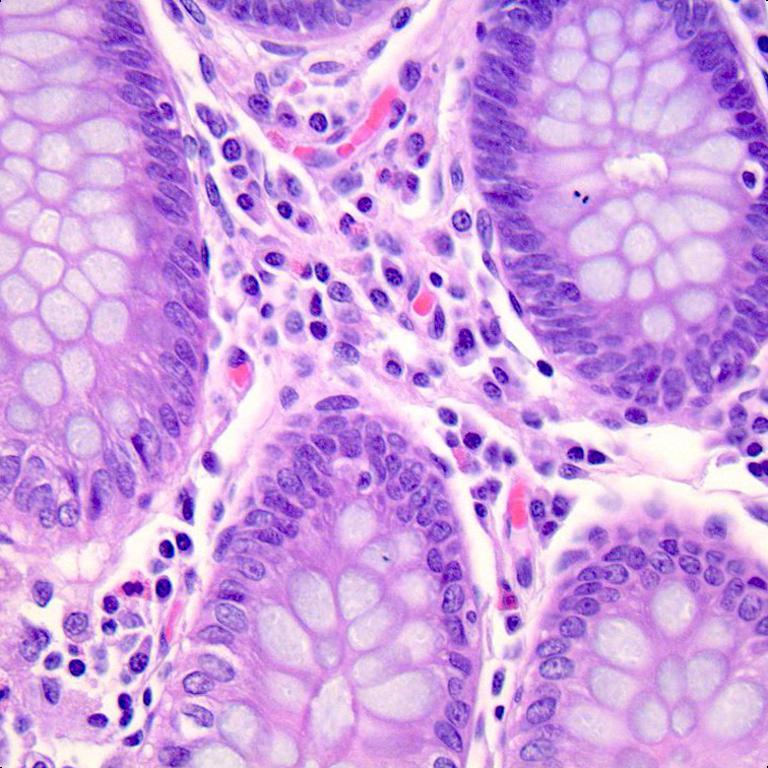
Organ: colon
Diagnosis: benign